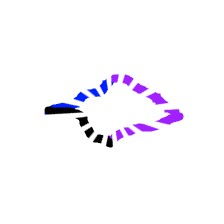
Shape: rhombus